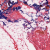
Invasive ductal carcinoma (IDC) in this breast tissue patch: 0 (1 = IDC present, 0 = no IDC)